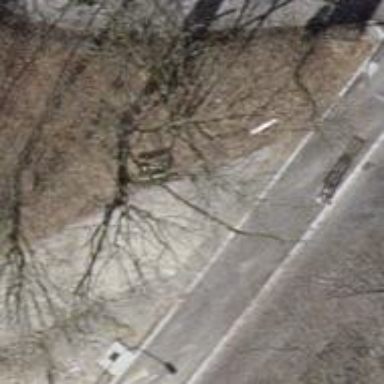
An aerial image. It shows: Bollard.